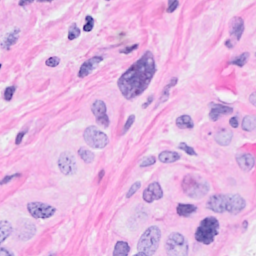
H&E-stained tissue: Breast